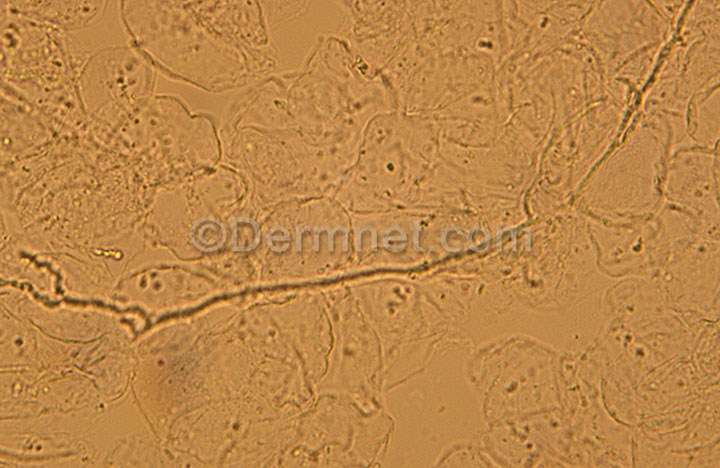
Disease: Tinea Ringworm Candidiasis and other Fungal Infections